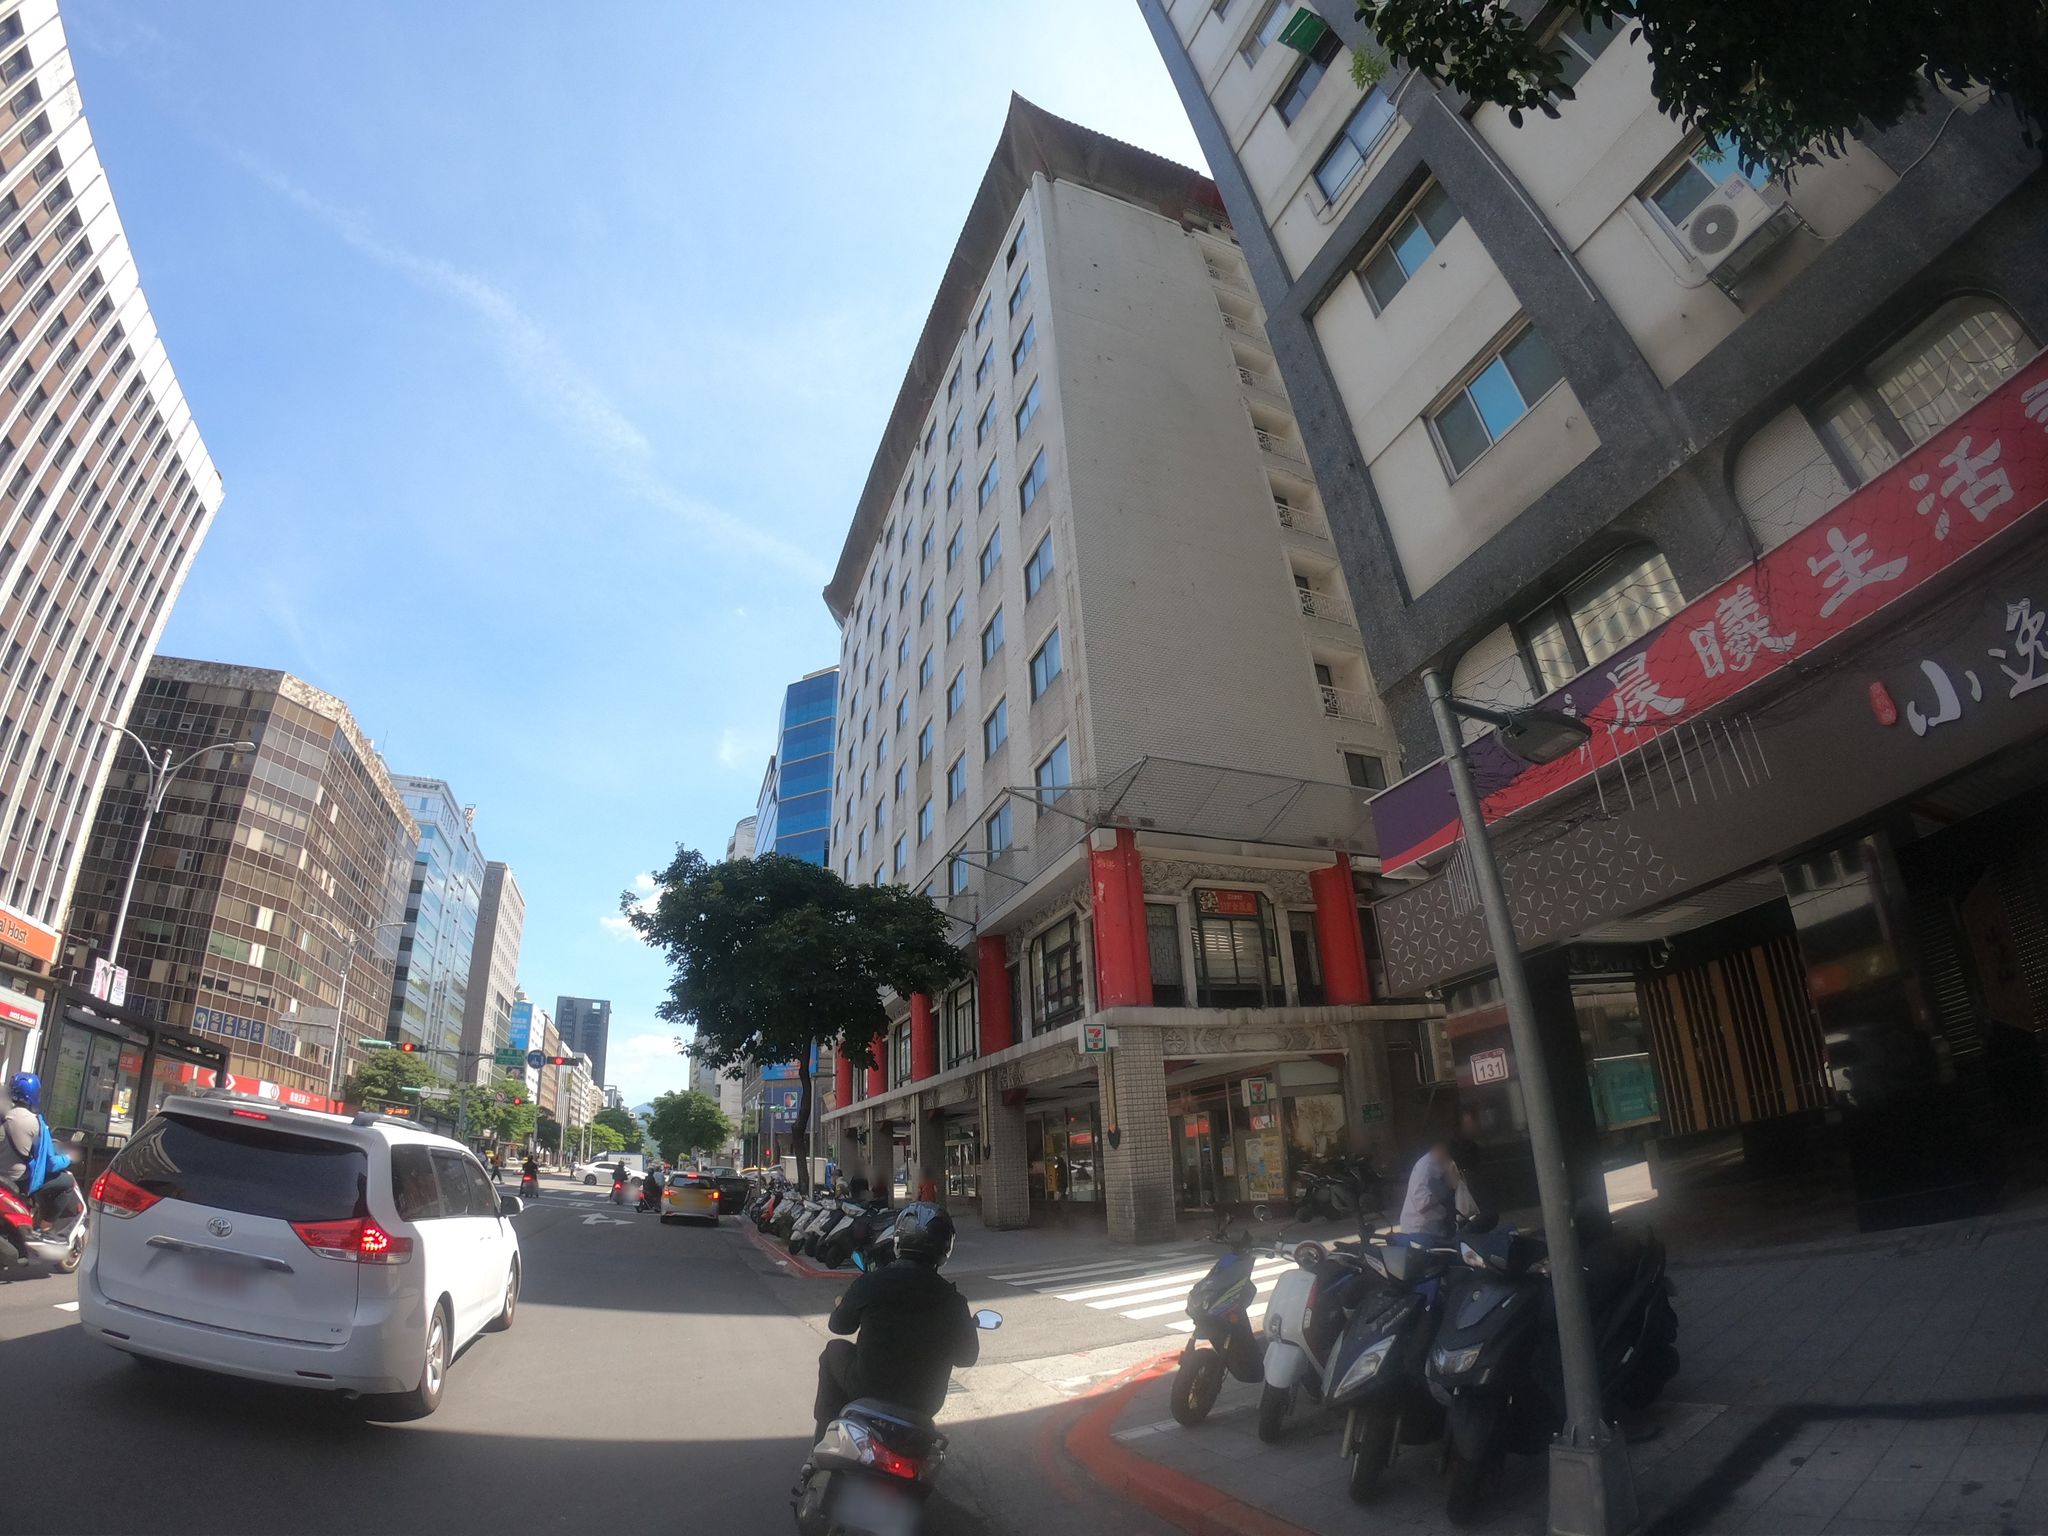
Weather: clear
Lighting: day
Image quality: good
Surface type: driving surface
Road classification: footway
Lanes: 2
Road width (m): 5.0
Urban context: urban centre
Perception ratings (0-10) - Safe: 4.64, Lively: 9.25, Beautiful: 3.47, Boring: 0.59, Depressing: 4.28, Wealthy: 7.58